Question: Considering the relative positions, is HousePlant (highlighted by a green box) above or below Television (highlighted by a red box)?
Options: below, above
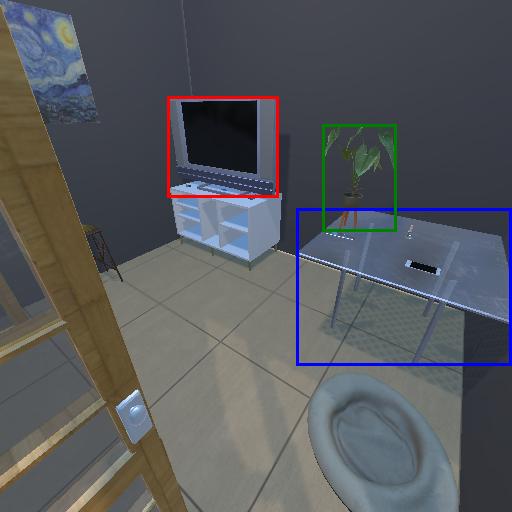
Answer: below